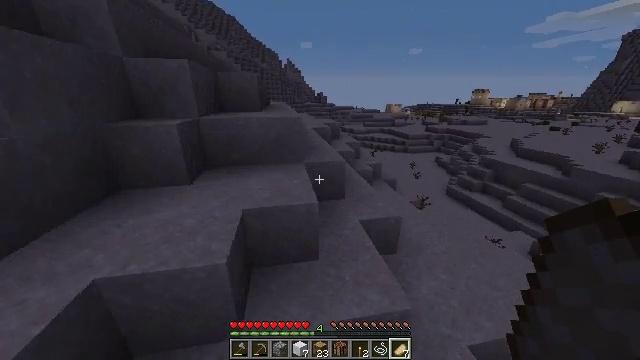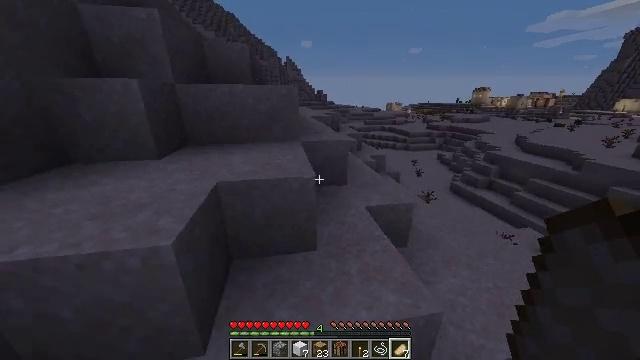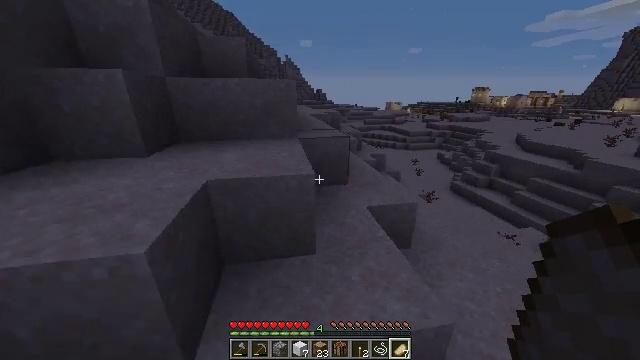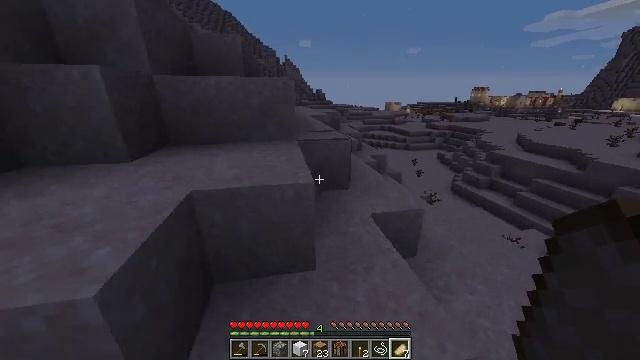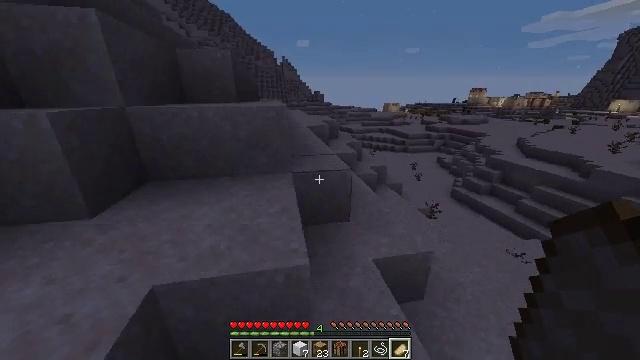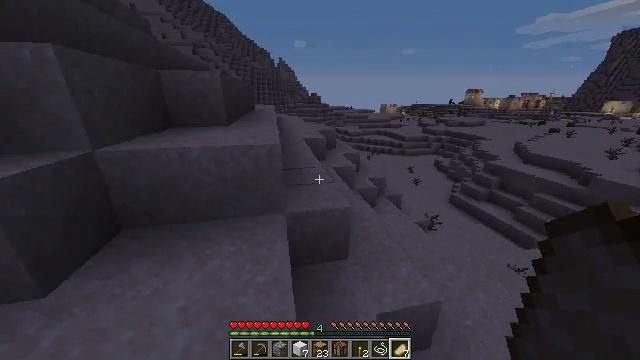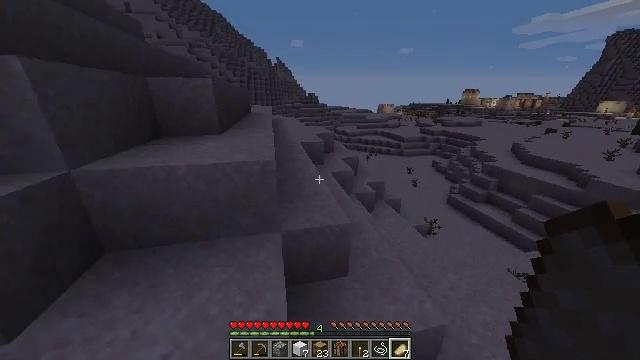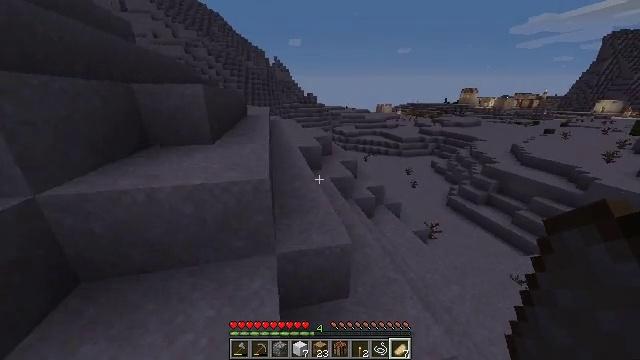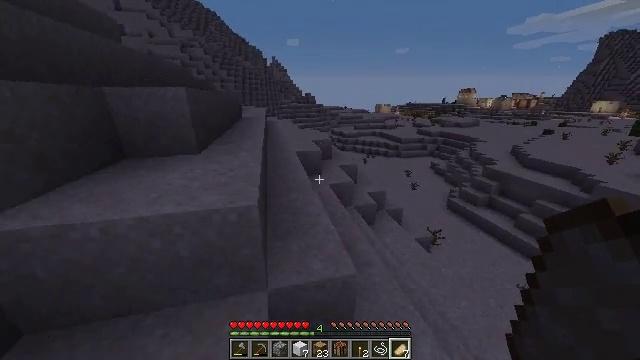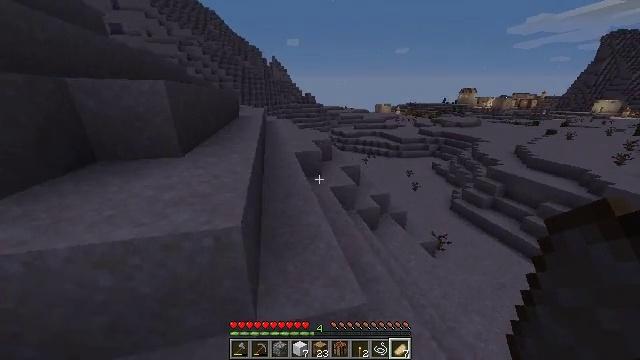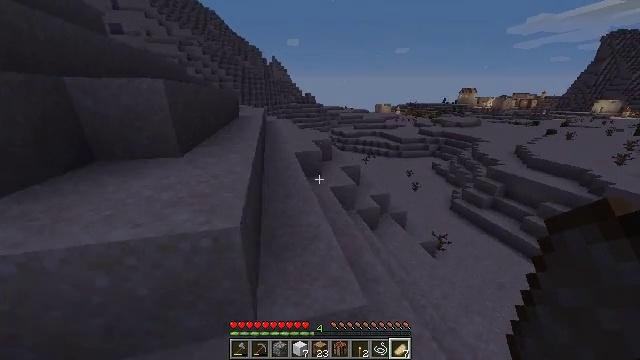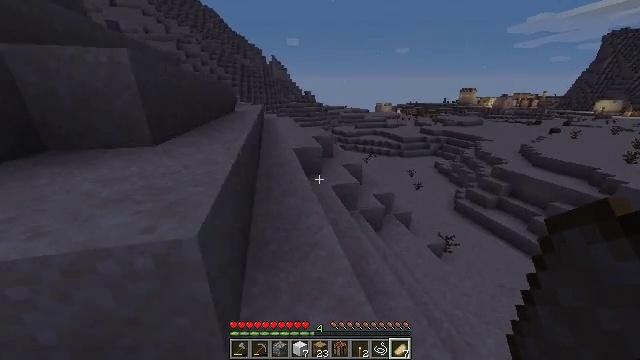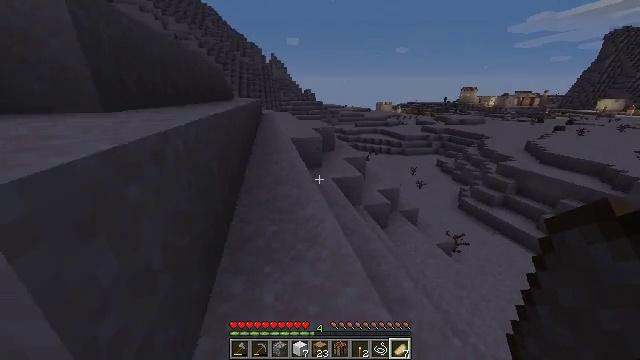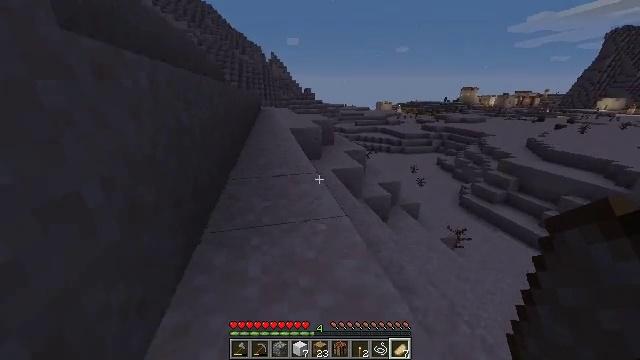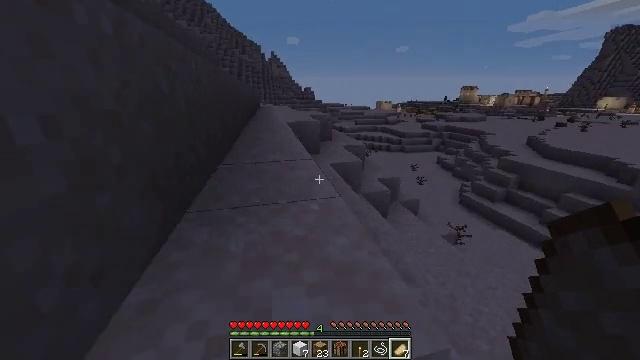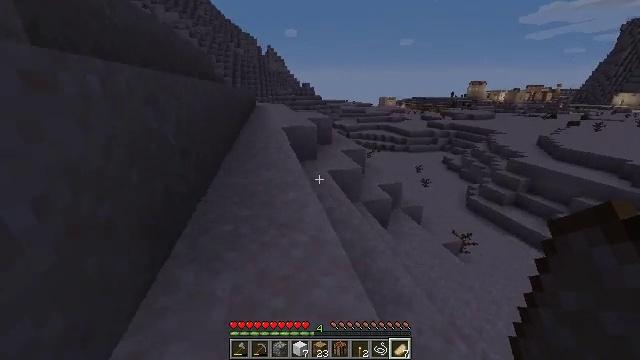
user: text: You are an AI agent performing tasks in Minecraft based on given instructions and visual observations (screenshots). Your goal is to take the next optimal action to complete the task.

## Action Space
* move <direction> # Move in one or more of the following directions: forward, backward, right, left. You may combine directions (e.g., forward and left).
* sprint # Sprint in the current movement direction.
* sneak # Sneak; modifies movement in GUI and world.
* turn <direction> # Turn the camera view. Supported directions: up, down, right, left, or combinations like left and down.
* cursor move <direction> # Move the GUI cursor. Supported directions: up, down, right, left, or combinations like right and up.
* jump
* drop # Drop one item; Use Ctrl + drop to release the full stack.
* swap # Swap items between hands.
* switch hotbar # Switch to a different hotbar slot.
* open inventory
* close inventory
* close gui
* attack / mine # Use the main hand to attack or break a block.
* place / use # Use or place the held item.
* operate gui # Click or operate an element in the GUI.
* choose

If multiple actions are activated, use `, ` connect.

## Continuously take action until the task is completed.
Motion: motion action
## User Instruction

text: Mine the terracotta block.
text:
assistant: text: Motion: move forward, sprint, jump
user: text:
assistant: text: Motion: move forward, sprint, jump
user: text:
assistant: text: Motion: move forward, sprint, jump
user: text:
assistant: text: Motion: move forward, sprint, jump
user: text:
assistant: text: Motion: move forward, sprint, jump
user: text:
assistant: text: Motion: move forward, sprint, jump
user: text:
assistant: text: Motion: move forward, sprint, jump
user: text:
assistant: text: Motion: move forward, sprint, jump
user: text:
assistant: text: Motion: move forward, sprint, jump
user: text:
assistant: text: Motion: move forward, sprint, jump
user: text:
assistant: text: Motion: move forward, sprint, jump
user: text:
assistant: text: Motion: move forward, sprint, jump
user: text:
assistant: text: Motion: move forward, sprint, jump
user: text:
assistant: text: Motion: move forward, sprint, jump
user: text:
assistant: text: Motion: move forward, sprint, jump
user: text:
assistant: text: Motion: move forward, sprint, jump
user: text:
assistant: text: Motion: move forward, sprint, jump
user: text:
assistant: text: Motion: move forward, sprint, jump
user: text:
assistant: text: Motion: move forward, sprint, jump
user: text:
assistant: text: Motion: move forward, sprint, jump
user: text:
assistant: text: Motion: move forward, sprint, jump
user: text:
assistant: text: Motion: move forward, sprint, jump
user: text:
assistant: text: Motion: move forward, sprint, jump
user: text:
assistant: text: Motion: move forward, sprint, jump
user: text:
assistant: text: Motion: move forward, sprint, jump
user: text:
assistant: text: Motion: move forward, sprint, jump
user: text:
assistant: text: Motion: move forward, sprint, turn right, jump
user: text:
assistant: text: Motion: move forward and move left, sprint, jump
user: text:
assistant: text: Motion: move forward and move left, sprint, jump
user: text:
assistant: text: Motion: move forward and move left, sprint, jump